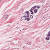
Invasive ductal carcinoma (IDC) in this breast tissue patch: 0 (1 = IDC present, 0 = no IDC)